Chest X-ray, AP view. Patient: 22 years old, sex M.
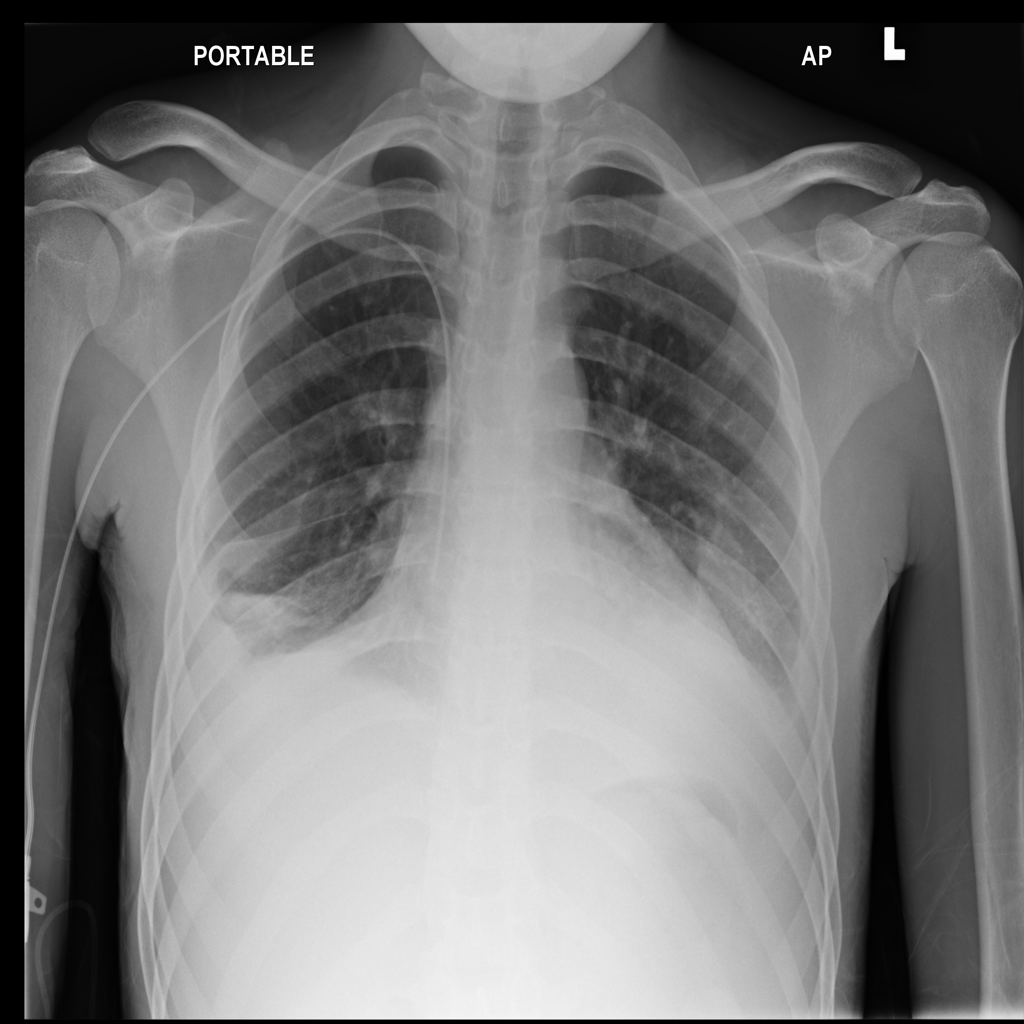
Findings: Atelectasis, Effusion